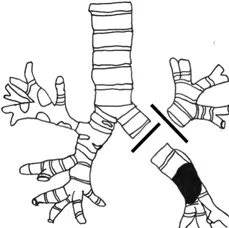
Schematic figure of the left lower sleeve resection.
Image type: radiology (x_ray)